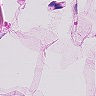
Metastatic tissue present: no